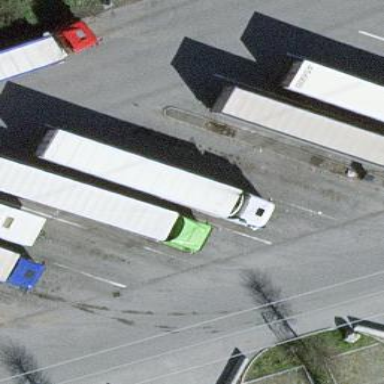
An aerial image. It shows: Asphalt surface parking area specifically designated for heavy goods vehicles.